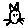
Label: cat